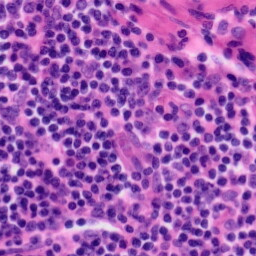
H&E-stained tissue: Tonsil